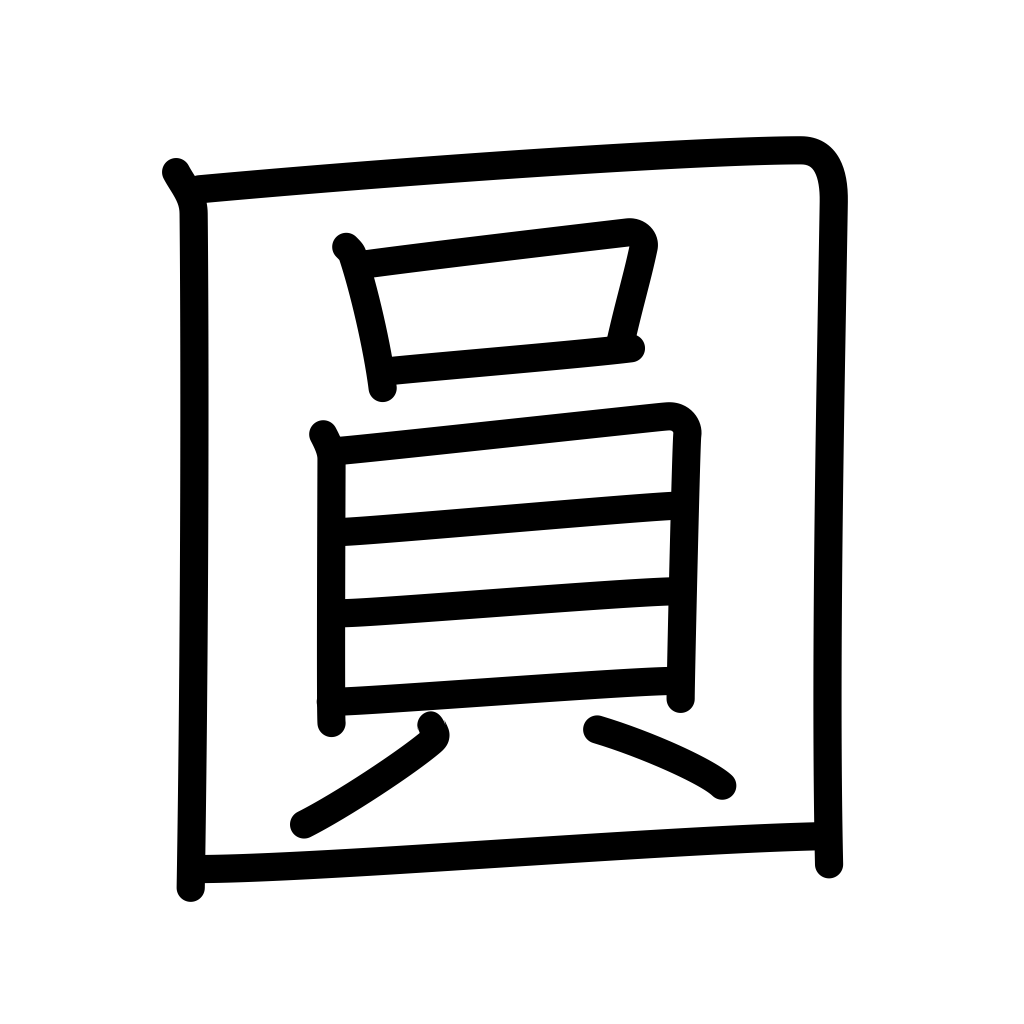
Meaning: yen, circle, round